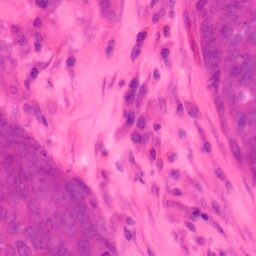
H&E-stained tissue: Colon